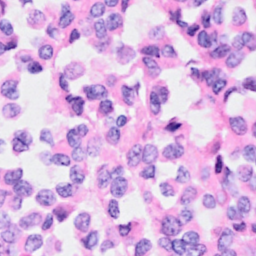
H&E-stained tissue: Breast